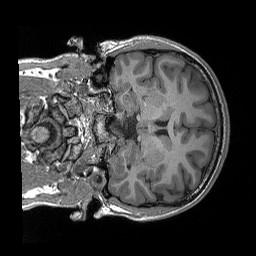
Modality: T1w
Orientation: coronal
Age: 23
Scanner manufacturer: siemens
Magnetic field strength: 3 T
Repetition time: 2.3 s
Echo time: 0.00296 s